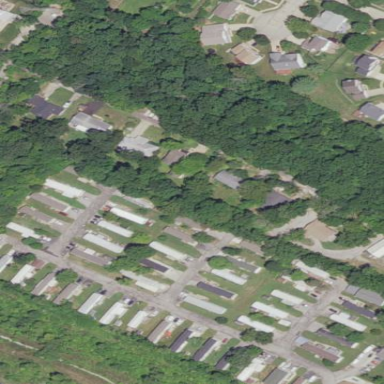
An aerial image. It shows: Residential area known as trailer park.